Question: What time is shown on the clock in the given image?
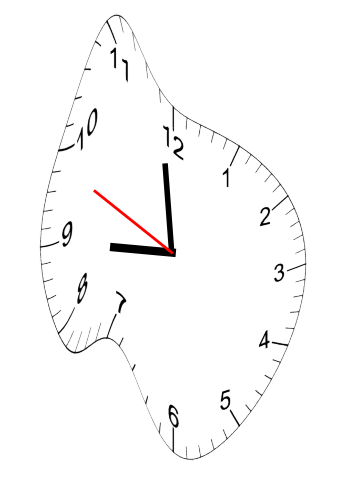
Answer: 08:58:49